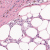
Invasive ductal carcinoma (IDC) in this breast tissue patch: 0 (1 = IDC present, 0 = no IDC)